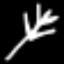
Label: leaf